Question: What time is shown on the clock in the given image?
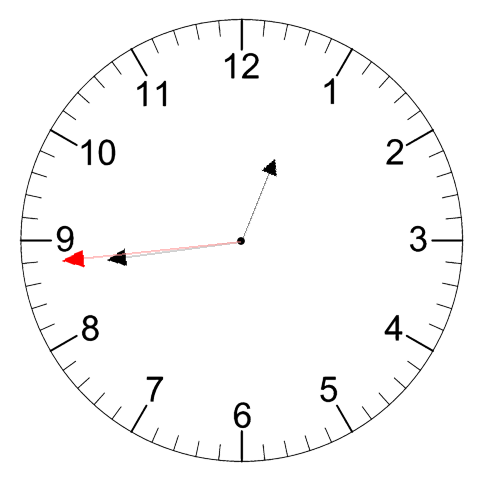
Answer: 12:43:44